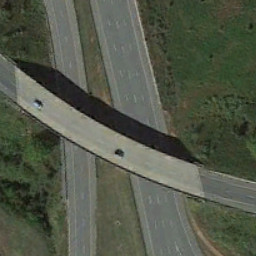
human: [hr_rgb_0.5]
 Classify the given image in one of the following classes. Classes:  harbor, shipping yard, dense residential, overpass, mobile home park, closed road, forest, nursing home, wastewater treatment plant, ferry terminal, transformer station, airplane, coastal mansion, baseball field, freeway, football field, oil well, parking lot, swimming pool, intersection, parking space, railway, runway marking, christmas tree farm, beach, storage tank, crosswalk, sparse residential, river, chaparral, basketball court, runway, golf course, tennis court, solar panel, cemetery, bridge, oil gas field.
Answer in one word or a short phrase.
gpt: overpass